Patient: sex F, age 72
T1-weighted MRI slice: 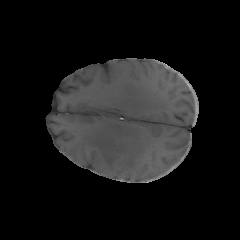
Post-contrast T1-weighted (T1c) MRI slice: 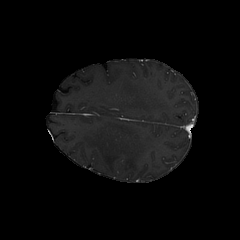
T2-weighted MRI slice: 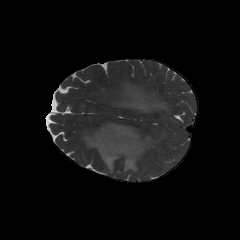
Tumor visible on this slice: yes
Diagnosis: Glioblastoma, IDH-wildtype
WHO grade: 4